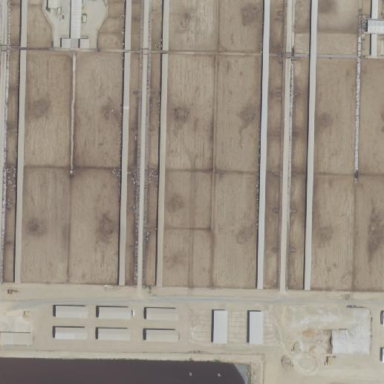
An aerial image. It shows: Feedlot within farmyard.